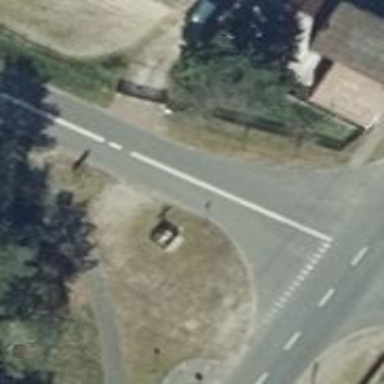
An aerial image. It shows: Wayside cross with historic significance.